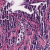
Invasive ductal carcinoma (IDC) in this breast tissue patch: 0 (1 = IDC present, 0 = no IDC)